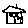
Label: house